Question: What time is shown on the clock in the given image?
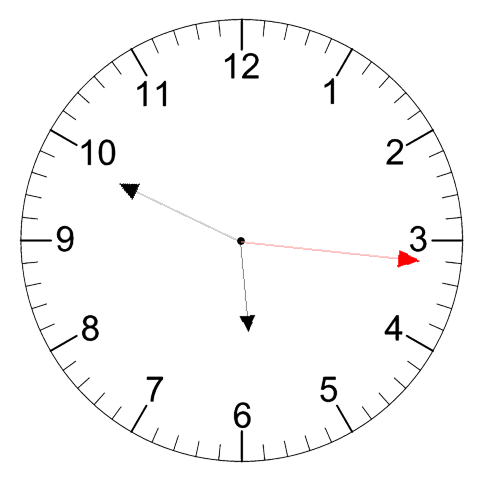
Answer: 05:49:16